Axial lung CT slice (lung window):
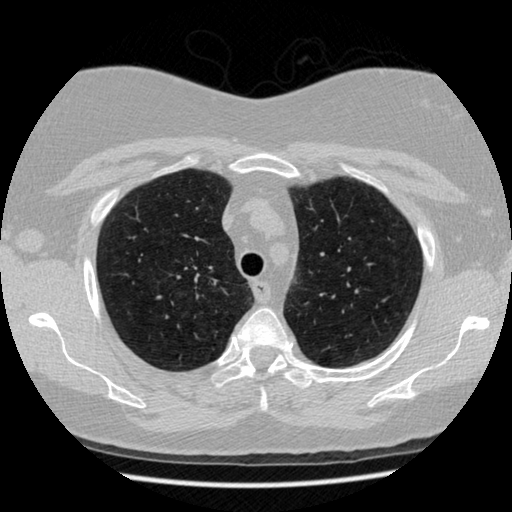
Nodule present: no